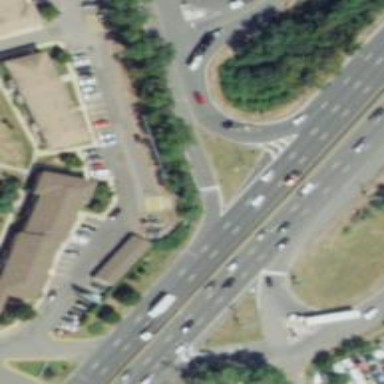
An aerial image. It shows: Trunk link highway.